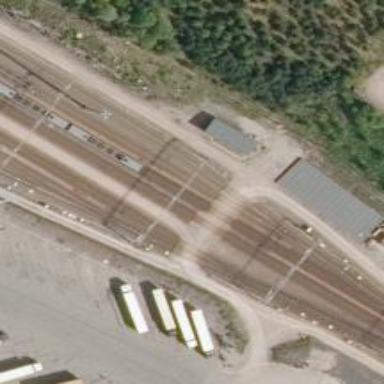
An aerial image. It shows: Level crossing with saltire marking.